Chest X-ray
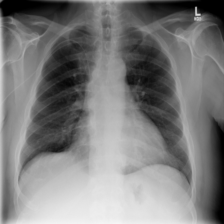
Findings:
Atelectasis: negative
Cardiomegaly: negative
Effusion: negative
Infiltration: negative
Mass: negative
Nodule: negative
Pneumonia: negative
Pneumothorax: negative
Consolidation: negative
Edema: negative
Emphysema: negative
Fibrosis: negative
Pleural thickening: negative
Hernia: negative